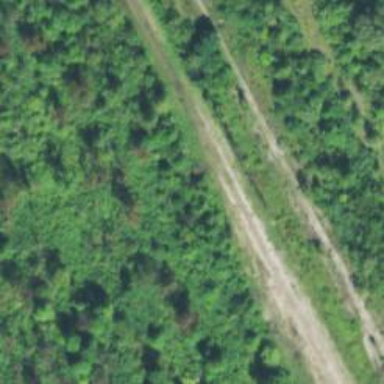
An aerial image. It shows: Abandoned railway.